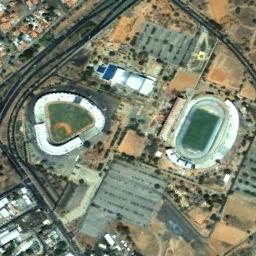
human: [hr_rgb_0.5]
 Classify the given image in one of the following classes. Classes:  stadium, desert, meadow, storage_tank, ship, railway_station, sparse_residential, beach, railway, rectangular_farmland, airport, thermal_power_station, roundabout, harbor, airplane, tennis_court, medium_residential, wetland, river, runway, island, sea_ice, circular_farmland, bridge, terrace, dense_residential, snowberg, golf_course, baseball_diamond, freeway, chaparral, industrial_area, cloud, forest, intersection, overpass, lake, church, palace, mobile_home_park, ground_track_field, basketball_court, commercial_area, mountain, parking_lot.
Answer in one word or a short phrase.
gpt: stadium